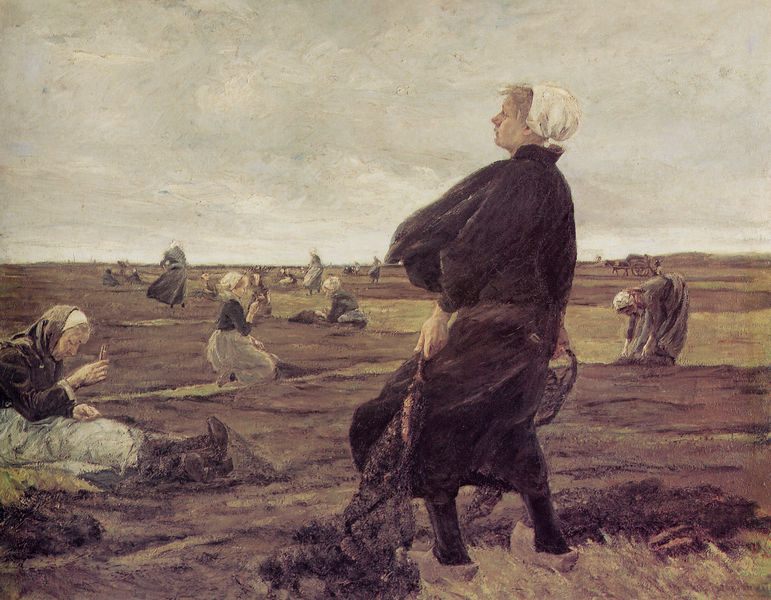
Titel: Die Netzflickerinnen
Künstler: Max Liebermann
Standort: Hamburg
Institution: Kunsthalle
Schlagwörter: blau, gemälde, hand, himmel, weiß, wolken, frauen, grün, landschaft, menschen, ocker, sitzen, braun, frankreich, frau, grau, hell, kleid, kleider, rücken, schwarz, gras, tuch, wiese, beige, gesellschaft, haube, rock, alt, jung, kleidung, tragen, holland, öl, ebene, erde, feld, felder, horizont, kalt, natur, weite, wind, boden, mantel, realismus, sitzend, stehend, arbeit, bauern, genre, karren, pferd, bewölkt, schürze, magd, naturalismus, röcke, schuhe, netze, acker, arbeiten, arbeiterinnen, bäuerin, bäuerinnen, ernte, feldarbeit, korn, schürzen, weizen, violett, herbst, pause, rast, kutsche, arbeiter, wagen, ölgemälde, wehen, wetter, kopftuch, symmetrie, bedecken, äcker, lovis corinth, bücken, windig, feldarbeiter, rückenfigur, knien, norwegen, schweden, hauben, häubchen, beten, liebermann, leibl, kniend, mittelalter, müde, knieen, kopftücher, gebückt, erschöpft, ochsen, ochsengespann, netz, plage, brotzeit, pantoffeln, fischernetze, schürtze, holzschuhe, glocks, klocks, bäurin, mühe, mägde, saat, dänemark, millet, ernten, trist, erschöpfung, ernste, haferlschuhe, faruen, aussaat, säen, flachs, feldarbeiterinnen, agrar, mühsal, roggen, bäuerinen, fischerfrauen, fischnetze, netzflickerinnen, norddeutschlang, netzflicken, erschöprung, kleid schwarz, weisser himmel, horizontt